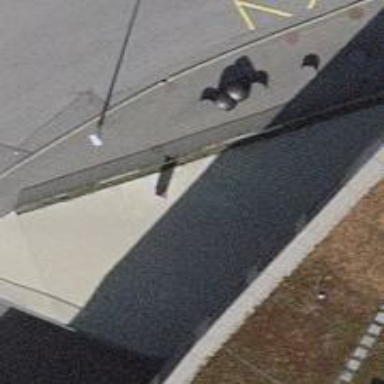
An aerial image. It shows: Set of steps on the road.